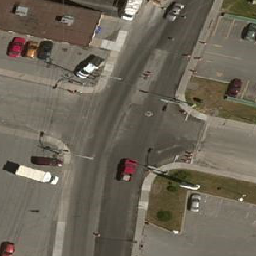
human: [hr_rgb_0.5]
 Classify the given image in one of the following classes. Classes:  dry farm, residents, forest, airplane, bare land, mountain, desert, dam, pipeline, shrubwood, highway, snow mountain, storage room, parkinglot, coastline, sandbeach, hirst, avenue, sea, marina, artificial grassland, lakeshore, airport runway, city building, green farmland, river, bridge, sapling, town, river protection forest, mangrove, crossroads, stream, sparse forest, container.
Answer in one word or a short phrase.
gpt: crossroads